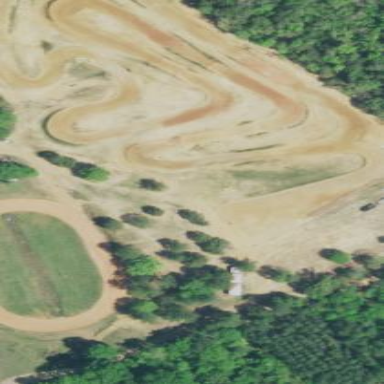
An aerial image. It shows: Raceway for motor sports.